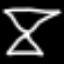
Label: hourglass